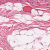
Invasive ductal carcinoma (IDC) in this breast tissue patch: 1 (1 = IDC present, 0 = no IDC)